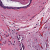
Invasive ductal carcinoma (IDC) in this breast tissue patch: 1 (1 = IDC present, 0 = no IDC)